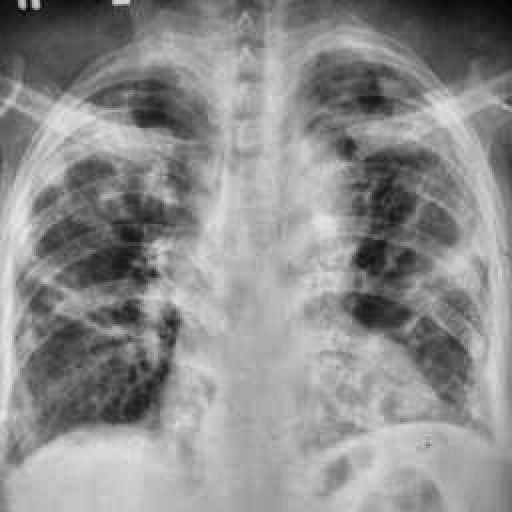
Finding: TUBERCULOSIS